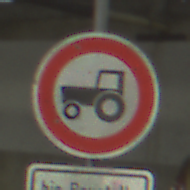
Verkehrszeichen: VerbotKraftfahrzeugeZuegeNichtSchneller25
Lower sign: SonstigeFahrzeugePersonengruppenFrei2
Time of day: NotSpecified
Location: Indoor (Special)
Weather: NotSpecified
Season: NotSpecified
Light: Artificial